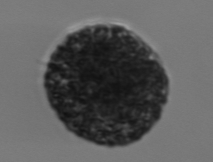
Label: Vicicitus_globosus